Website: apple
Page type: payment
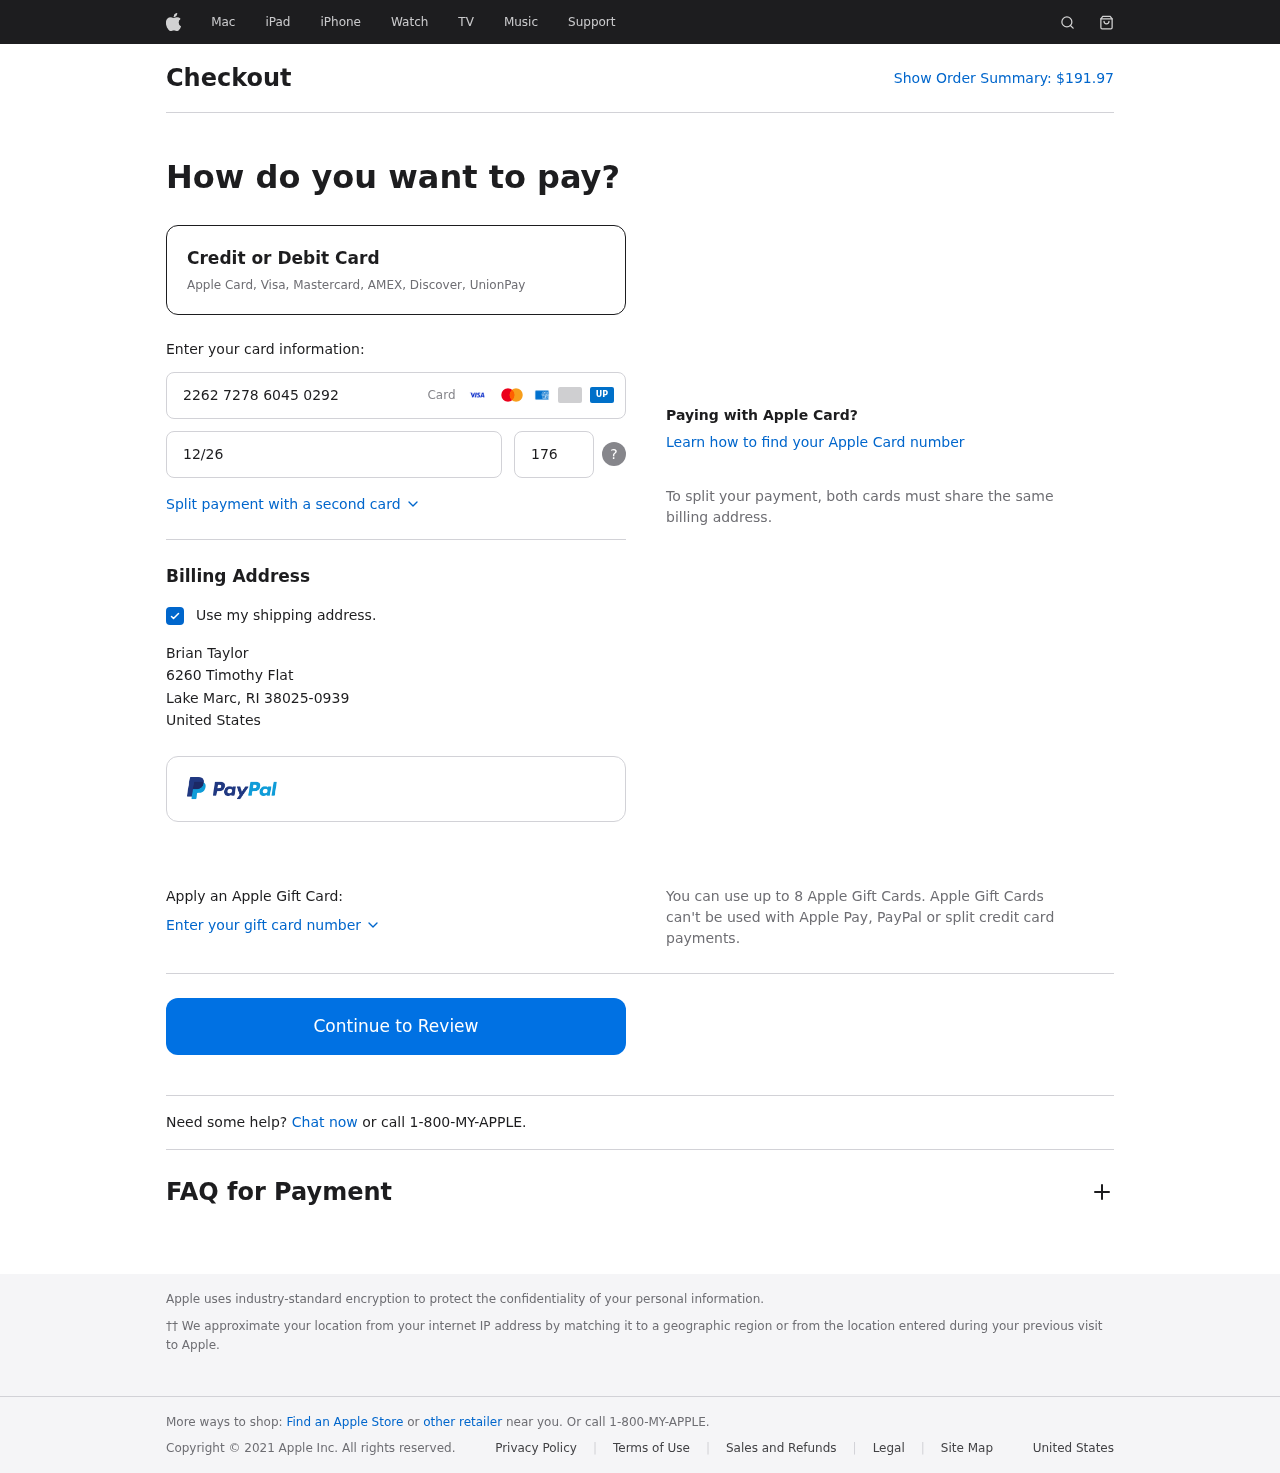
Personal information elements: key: PII_CARD_CVV
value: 176
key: PII_CARD_EXPIRY
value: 12/26
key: PII_CARD_NUMBER
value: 2262 7278 6045 0292
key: PII_CITY
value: Lake Marc
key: PII_COUNTRY
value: United States
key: PII_FULLNAME
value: Brian Taylor
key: PII_POSTCODE_FULL
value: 38025-0939
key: PII_STATE_ABBR
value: RI
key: PII_STREET
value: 6260 Timothy Flat
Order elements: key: ORDER_TOTAL
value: $191.97